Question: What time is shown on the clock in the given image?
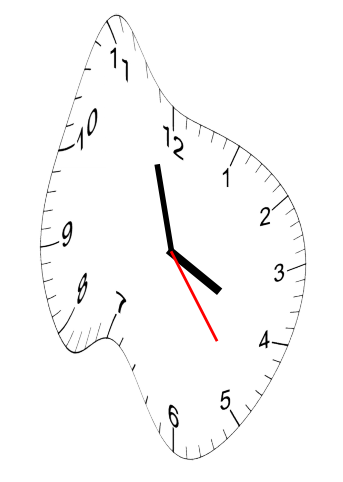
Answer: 03:57:24